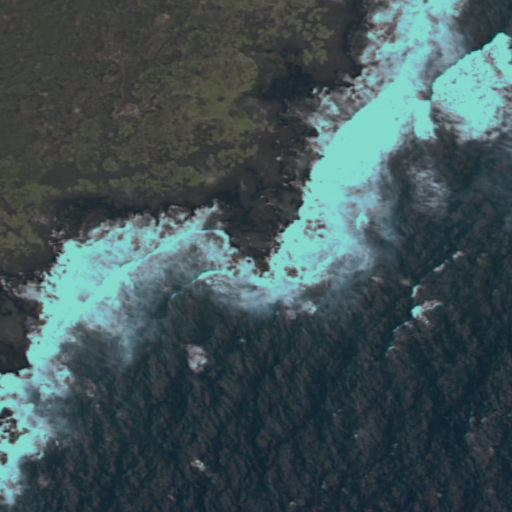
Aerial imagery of cape in Hawaii named Puu Nahaha containing only unknown